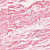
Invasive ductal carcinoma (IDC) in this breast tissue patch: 0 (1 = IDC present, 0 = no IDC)